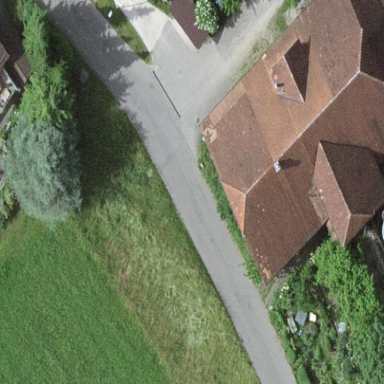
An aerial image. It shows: Farm building.